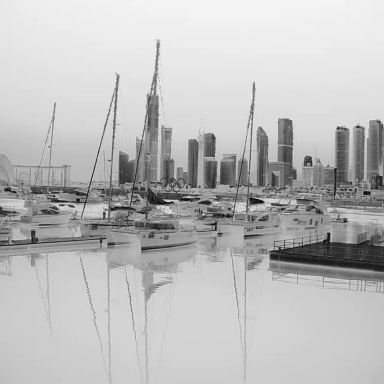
There are nine objects shown in the infrared image, including four sailboats, and five canoes.